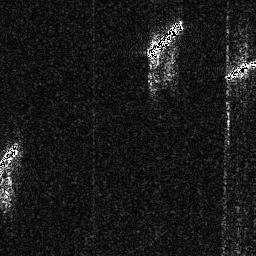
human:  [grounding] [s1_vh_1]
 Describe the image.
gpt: In the satellite image, there is  <ref>1 medium ship </ref> <box>[[0, 53, 7, 69, 0]]</box> located at left,  <ref>1 large ship </ref> <box>[[56, 6, 71, 24, 0]]</box> located at top,  <ref>1 medium ship </ref> <box>[[86, 23, 99, 31, 0]]</box> located at top right.